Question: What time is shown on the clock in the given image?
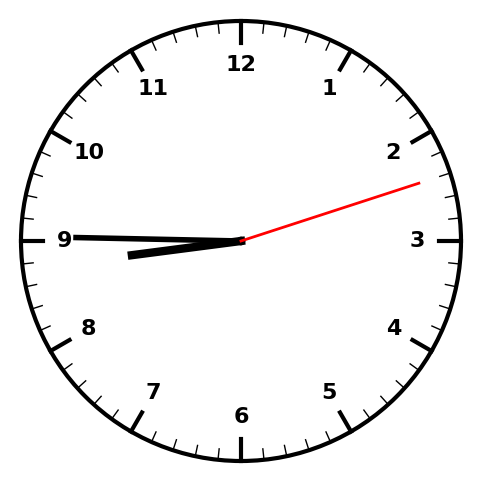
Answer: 08:45:12